Aerial crown-view tile of a tropical tree (Barro Colorado Island, Panama), acquired 20250915:
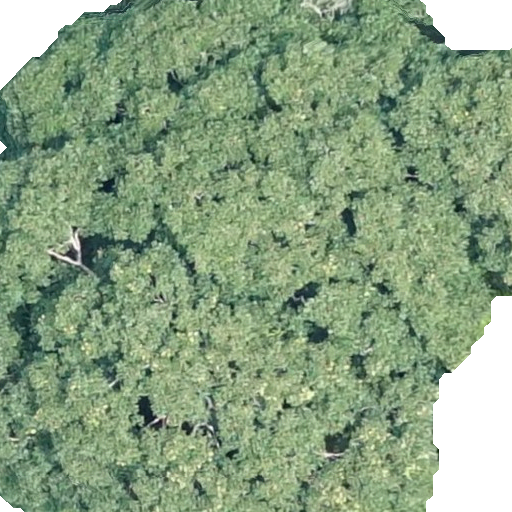
Species: Dipteryx oleifera
GBIF accepted scientific name: Dipteryx oleifera
Crown area: 470.985 m²